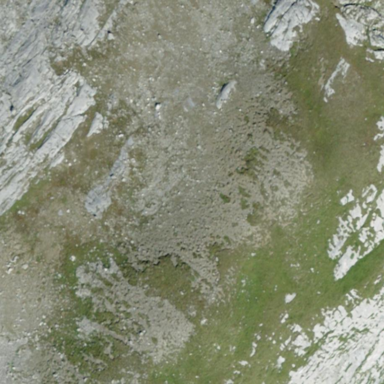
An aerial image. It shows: Vast expanse of grassland.